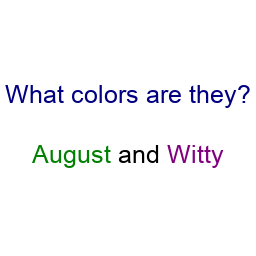
Color: green, purple
Background color: white
Question text color: navy